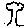
Label: tree